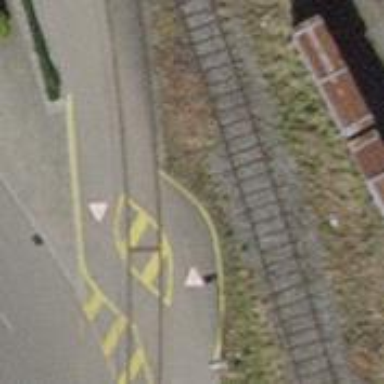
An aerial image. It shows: Crossing for the railway.